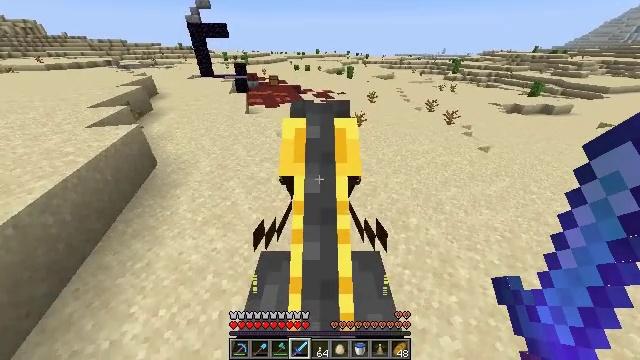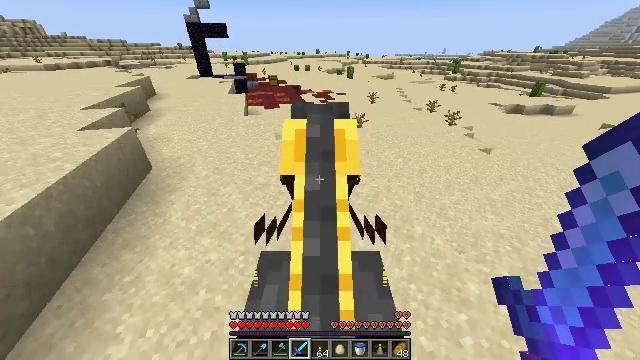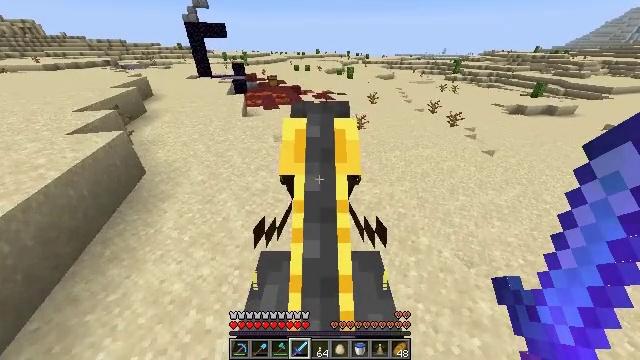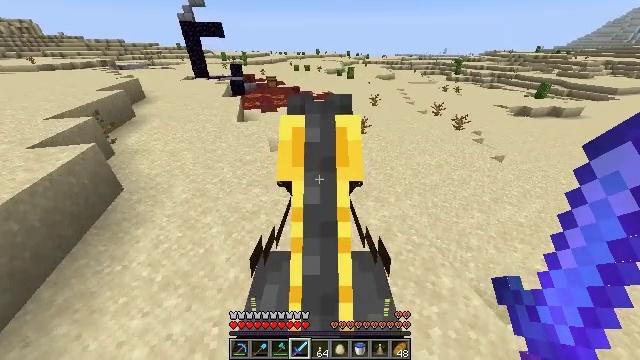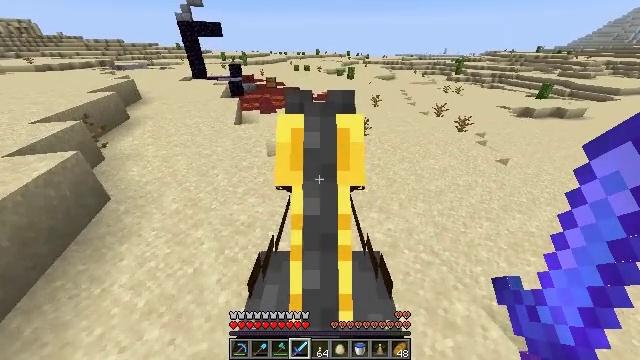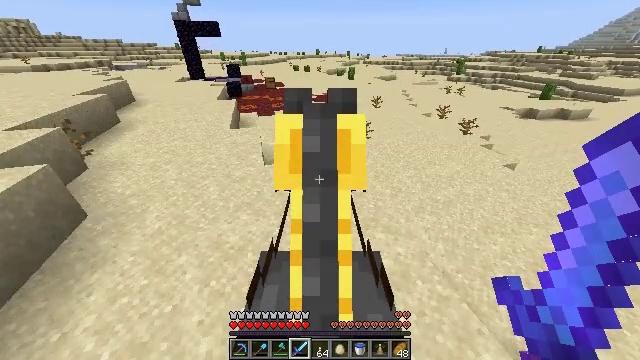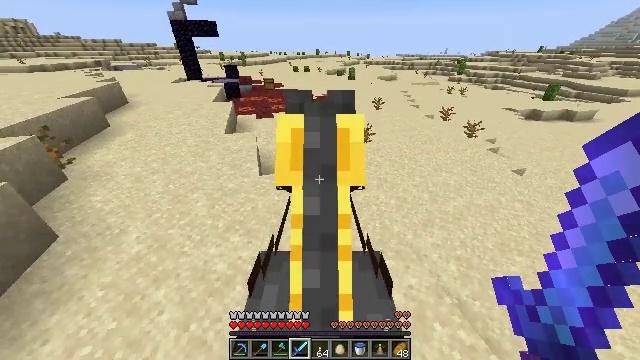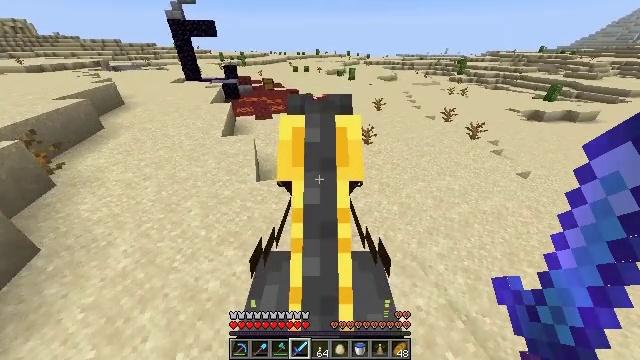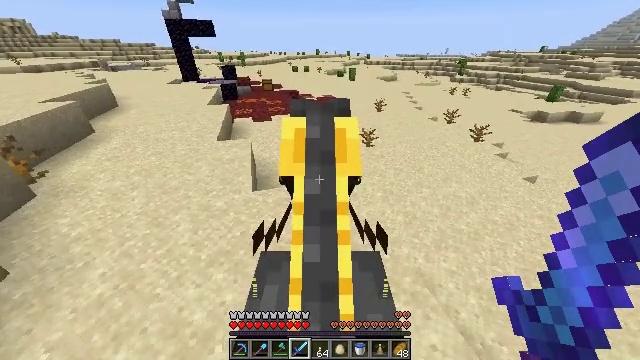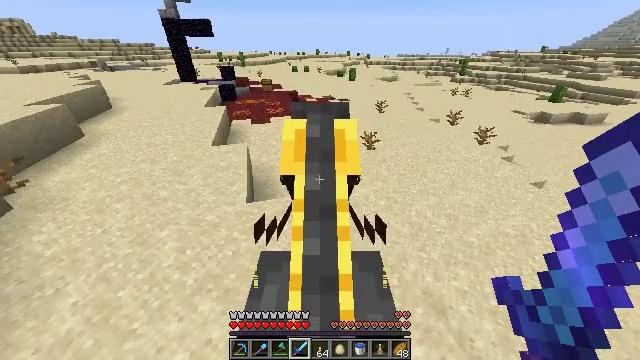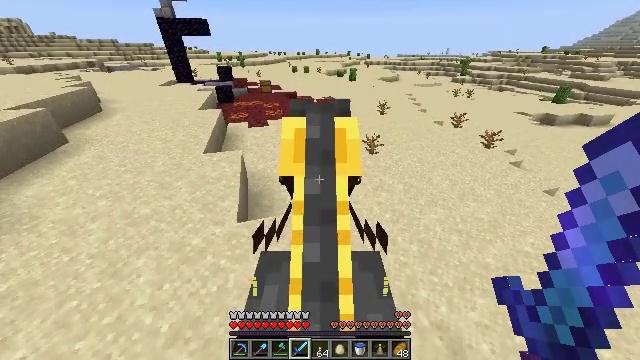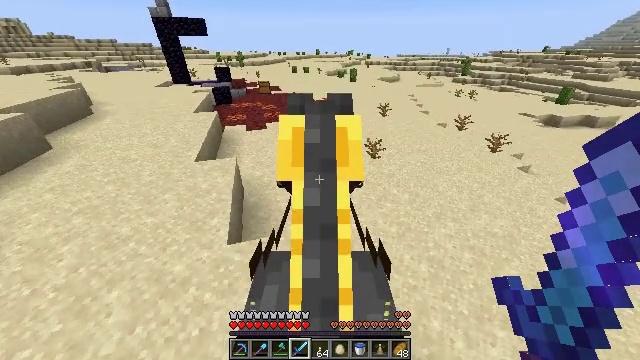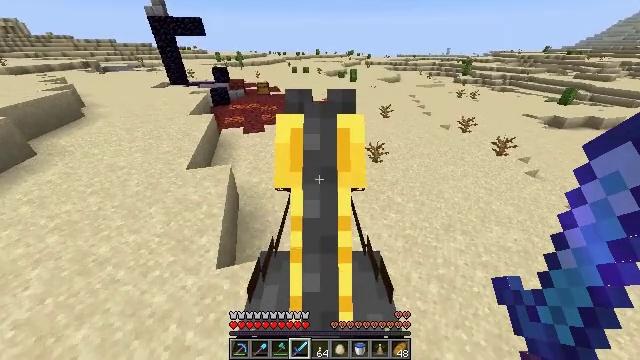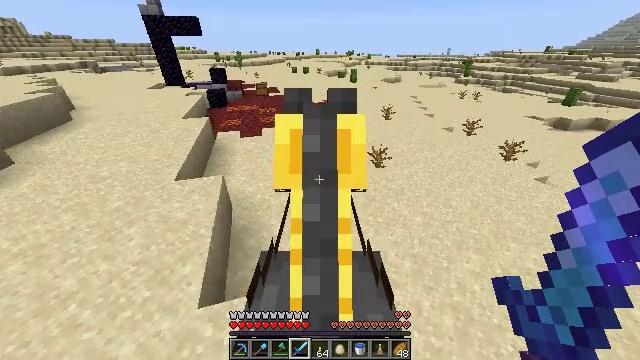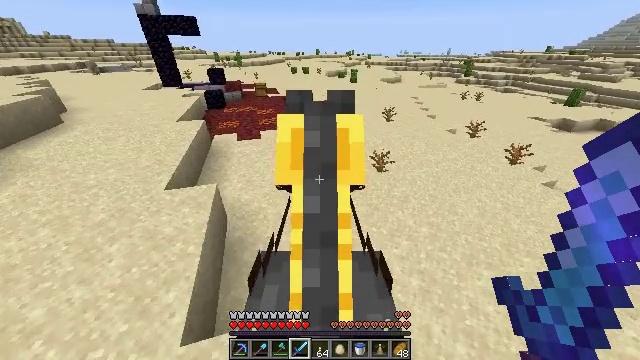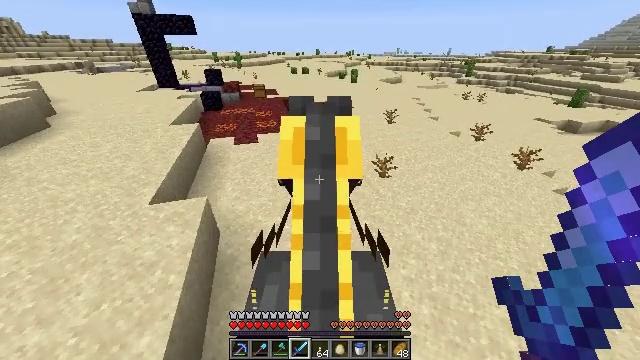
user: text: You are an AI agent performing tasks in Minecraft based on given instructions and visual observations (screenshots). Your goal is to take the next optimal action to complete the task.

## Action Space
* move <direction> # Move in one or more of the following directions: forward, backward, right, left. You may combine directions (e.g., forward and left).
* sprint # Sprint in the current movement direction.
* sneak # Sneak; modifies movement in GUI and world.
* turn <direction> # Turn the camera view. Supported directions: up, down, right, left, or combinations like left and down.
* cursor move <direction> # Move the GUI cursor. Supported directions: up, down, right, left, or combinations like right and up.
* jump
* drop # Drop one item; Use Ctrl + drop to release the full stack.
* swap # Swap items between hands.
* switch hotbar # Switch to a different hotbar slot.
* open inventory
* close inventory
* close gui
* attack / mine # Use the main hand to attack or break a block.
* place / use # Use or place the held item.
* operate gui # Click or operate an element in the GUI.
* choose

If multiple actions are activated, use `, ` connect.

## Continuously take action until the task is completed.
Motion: motion action
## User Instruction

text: Attack the sandstone to break it.
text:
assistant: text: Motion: move forward, sprint
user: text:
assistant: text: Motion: move forward, sprint
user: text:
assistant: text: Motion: move forward, sprint
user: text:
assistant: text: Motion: move forward, sprint
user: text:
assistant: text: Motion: move forward, sprint
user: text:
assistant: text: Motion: move forward, sprint
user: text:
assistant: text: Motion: move forward, sprint
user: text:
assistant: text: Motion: move forward, sprint
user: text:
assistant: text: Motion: move forward, sprint
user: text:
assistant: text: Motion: move forward, sprint
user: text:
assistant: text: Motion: move forward, sprint
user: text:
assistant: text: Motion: move forward, sprint
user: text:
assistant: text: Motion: move forward, sprint
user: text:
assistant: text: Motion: move forward, sprint
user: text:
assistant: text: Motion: move forward, sprint
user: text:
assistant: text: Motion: move forward, sprint
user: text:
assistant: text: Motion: move forward, sprint
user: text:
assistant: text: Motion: move forward, sprint
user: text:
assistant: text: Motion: move forward, sprint
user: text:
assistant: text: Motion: move forward, sprint
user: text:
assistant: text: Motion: move forward, sprint
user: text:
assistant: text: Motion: move forward, sprint
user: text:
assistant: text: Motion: move forward, sprint
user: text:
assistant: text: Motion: move forward, sprint
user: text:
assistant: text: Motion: move forward, sprint
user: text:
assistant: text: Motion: move forward, sprint
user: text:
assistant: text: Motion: move forward, sprint
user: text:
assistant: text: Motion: move forward, sprint
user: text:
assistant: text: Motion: move forward, sprint
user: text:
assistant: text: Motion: move forward, sprint